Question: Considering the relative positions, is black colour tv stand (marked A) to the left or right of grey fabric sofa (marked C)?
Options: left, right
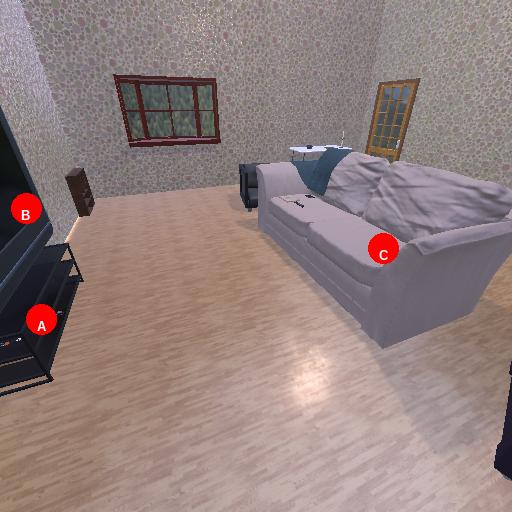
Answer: left